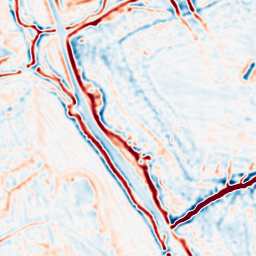
Category: multiscale
Decomposition family: log
Decomposition parameters: sigma: 2
Upsampling method: bicubic_3x
Upsampling parameters: scale: 3
Upsampling scale: 3